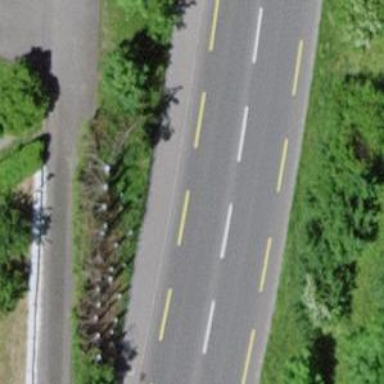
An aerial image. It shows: Secondary road with designated cycle lane.